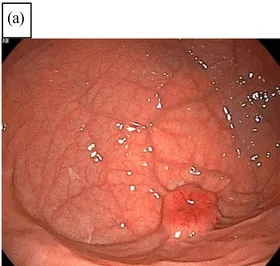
Esophagogastroduodenoscopy (EGD) and endoscopic ultrasonography (EUS) findings: (a) Previous physician's EGD findings reported a submucosal tumor-like lesion in the fornix of the stomach.
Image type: endoscopy (gi_endoscopy)